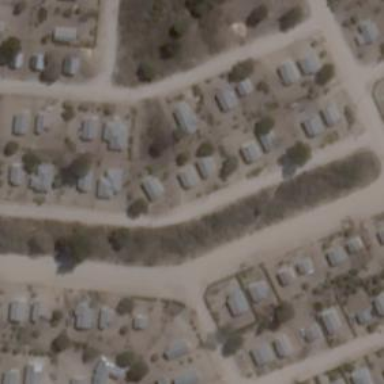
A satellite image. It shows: Residential road.